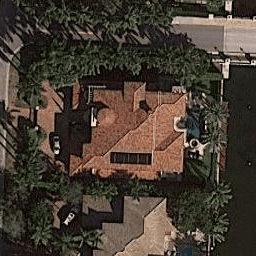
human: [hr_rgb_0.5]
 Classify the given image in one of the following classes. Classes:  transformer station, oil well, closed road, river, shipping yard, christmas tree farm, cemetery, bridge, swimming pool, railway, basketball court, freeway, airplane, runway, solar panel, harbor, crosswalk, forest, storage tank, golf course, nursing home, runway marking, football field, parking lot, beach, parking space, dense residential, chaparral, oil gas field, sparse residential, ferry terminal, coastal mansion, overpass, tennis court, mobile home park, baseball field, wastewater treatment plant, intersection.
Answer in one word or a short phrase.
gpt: coastal mansion